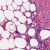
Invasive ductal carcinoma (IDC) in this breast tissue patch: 0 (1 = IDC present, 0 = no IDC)